Question: I am writing a documentation and I am not sure whats the proper term for this small window.
<URL>

forgive my ignorance but what is the feature called?
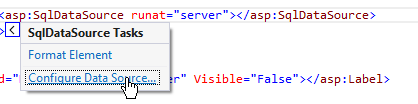
Answer: This is called a smart tag .